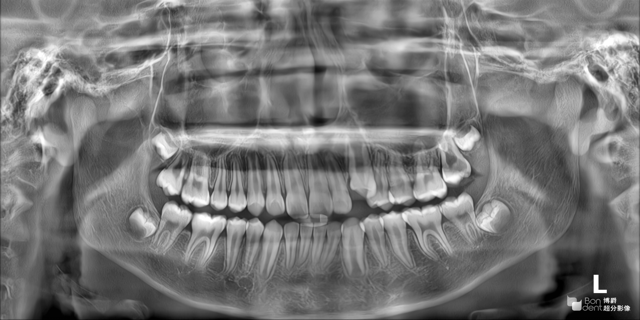
adult